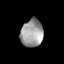
Tissue: prostate
Cell type: T cells
Senescence score: 0.2785
Nuclear area (px): 607
Mean DAPI intensity: 155.282